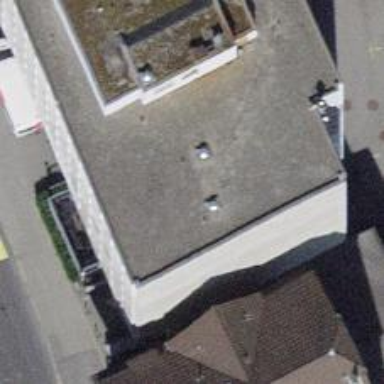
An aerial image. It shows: Cafe.